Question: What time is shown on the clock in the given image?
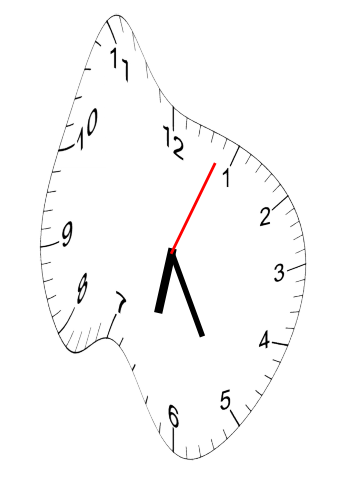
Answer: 06:25:04